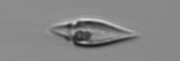
Label: Amphidinium